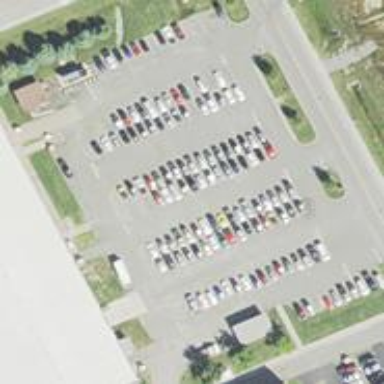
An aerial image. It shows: Parking area with surface.